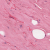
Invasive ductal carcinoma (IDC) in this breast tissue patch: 0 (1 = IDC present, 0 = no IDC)